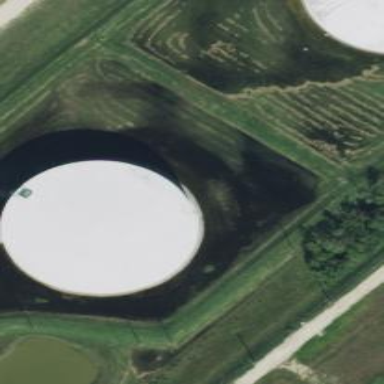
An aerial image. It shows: Storage tank building.